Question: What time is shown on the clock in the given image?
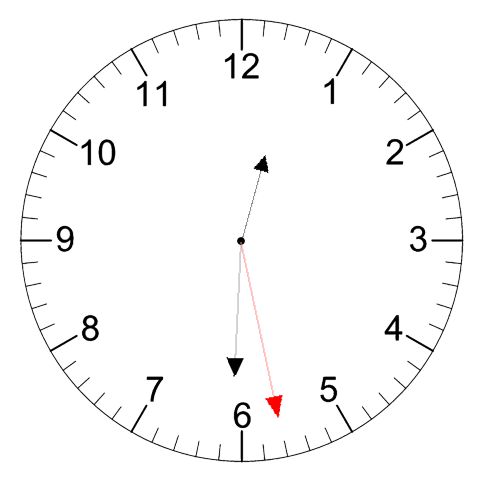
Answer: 12:30:28